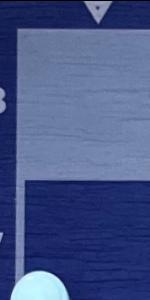
Label: Empty